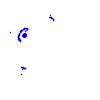
Particle: pion